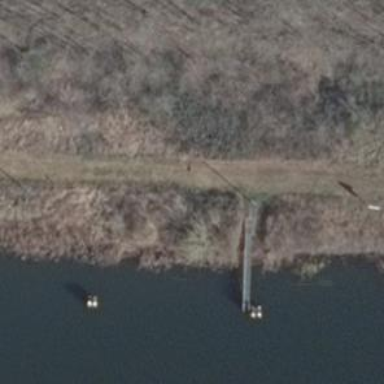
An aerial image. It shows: Man-made pier.